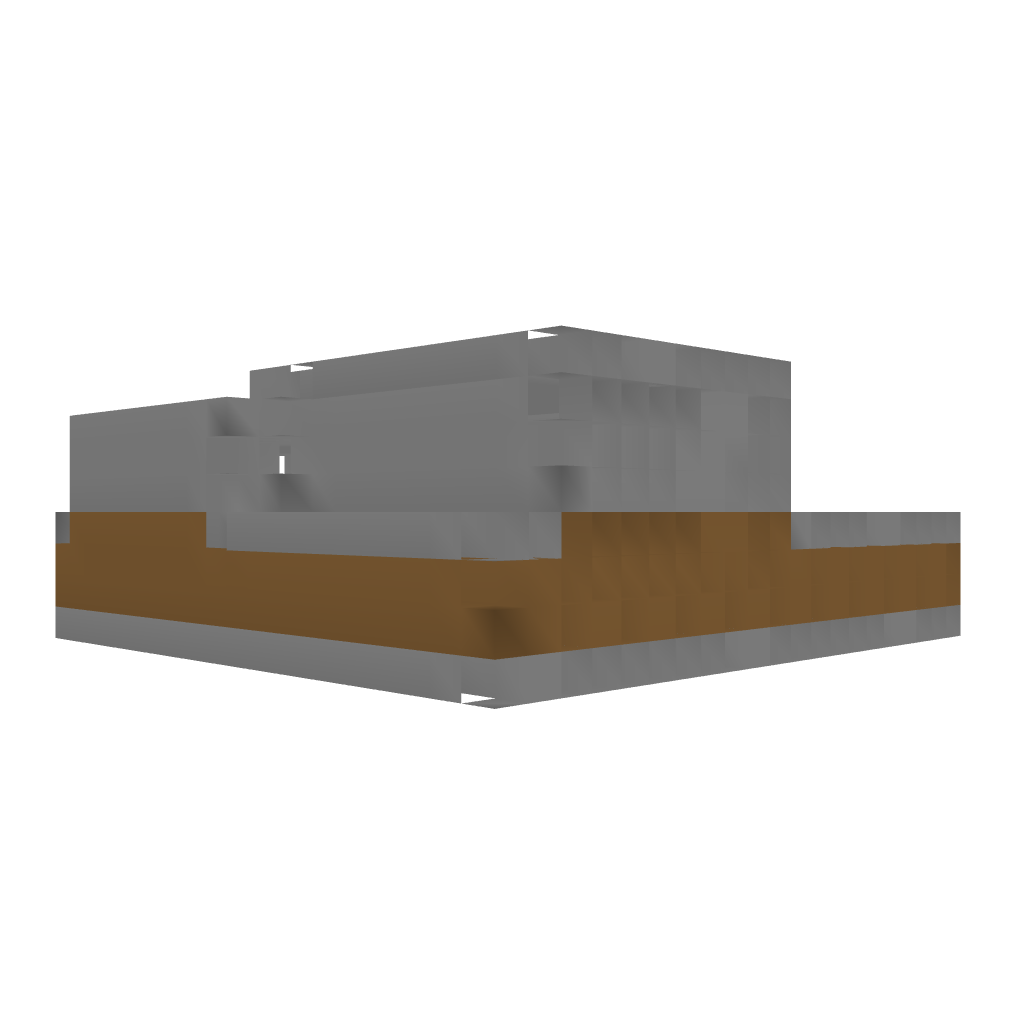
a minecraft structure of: Door with security bad low quality